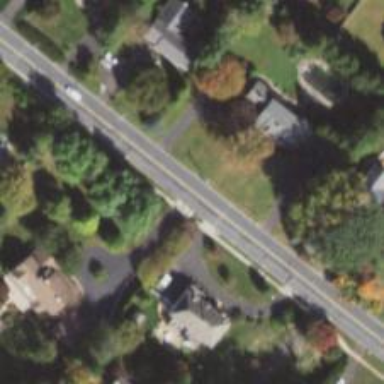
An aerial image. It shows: Secondary road.